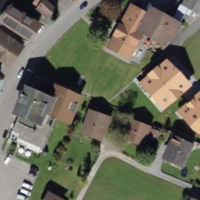
EUNIS habitat code: 55
Species observed at this site:
Ajuga reptans
Passer domesticus
Campanula glomerata
Vanessa atalanta